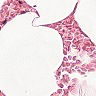
Metastatic tissue present: no